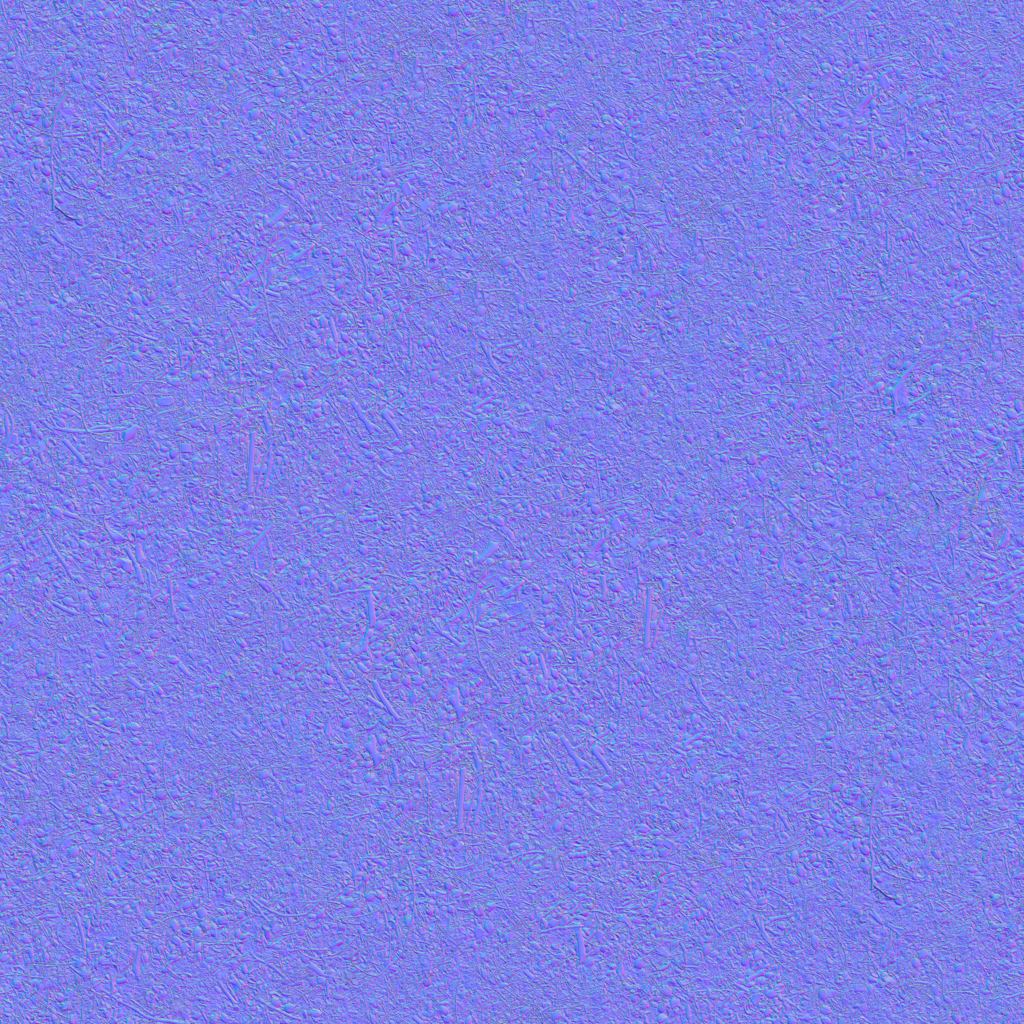
Texture map type: NormalGL